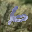
Label: 6